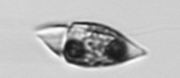
Label: Amphidinium